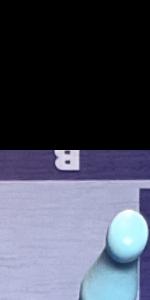
Label: Empty